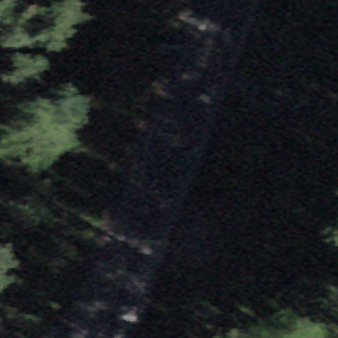
Label: other